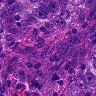
Metastatic tissue present: yes